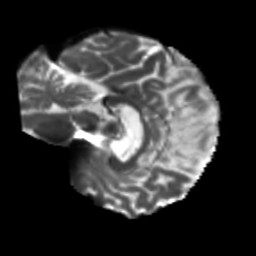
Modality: T2w
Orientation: sagittal
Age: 69
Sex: female
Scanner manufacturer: siemens
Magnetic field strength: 3 T
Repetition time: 5.47 s
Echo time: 0.0854 s